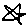
Label: star